Field crop: maize
Growth stage: 2
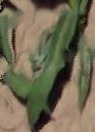
Species: maize